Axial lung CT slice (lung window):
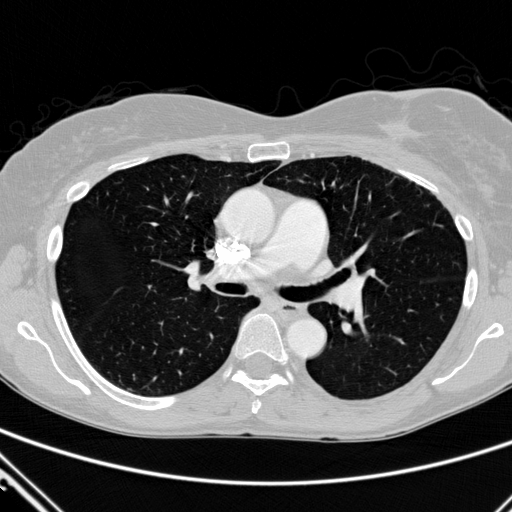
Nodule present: no